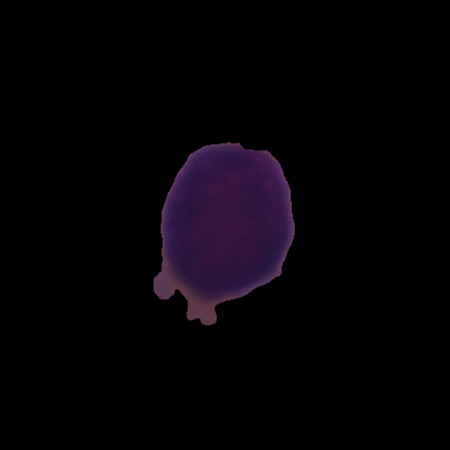
Label: healthy